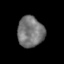
Tissue: lung
Cell type: Myeloid cells
Senescence score: 0.6068
Nuclear area (px): 790
Mean DAPI intensity: 119.073